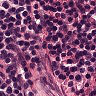
Metastatic tissue present: no